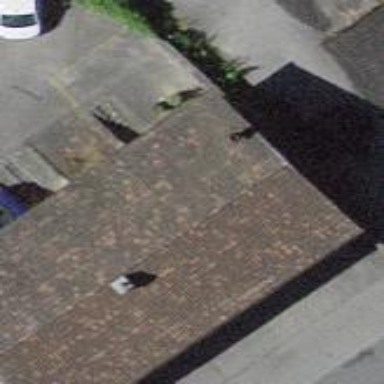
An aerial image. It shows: Group of garages.